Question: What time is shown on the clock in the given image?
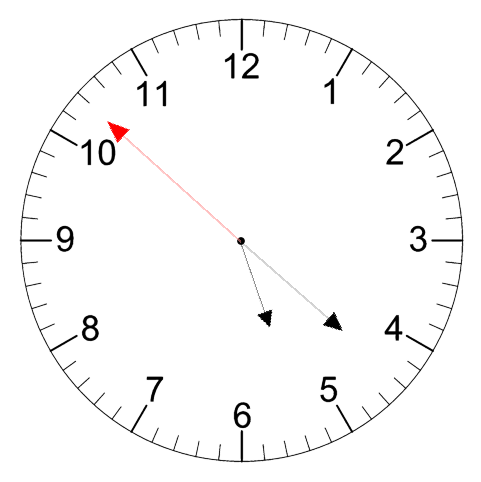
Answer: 05:21:52